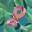
Label: 8